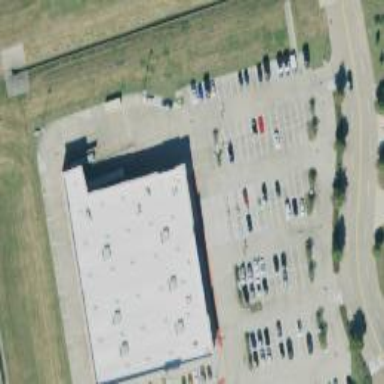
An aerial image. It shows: Parking space.